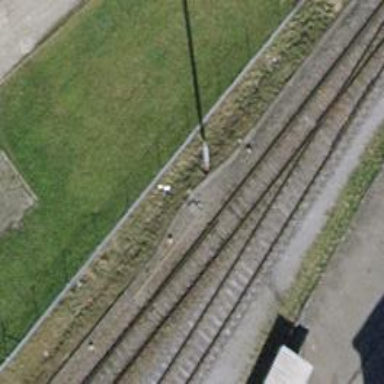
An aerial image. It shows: Railway switch.